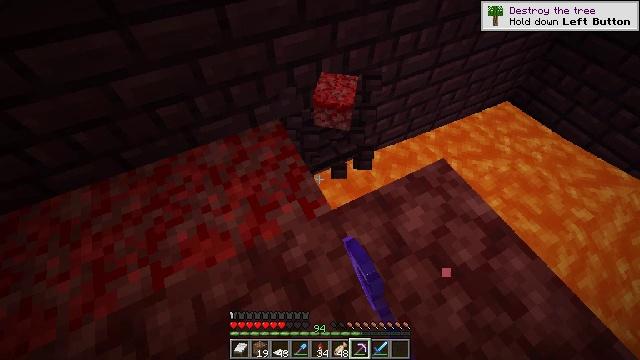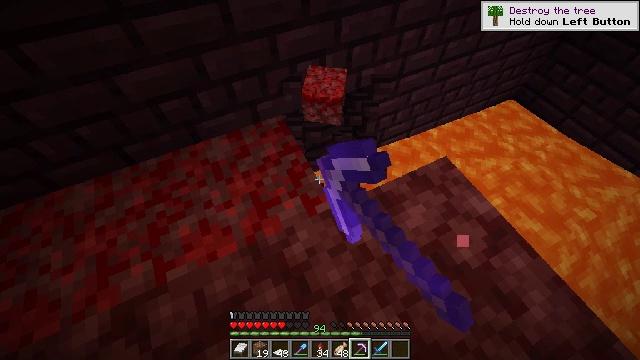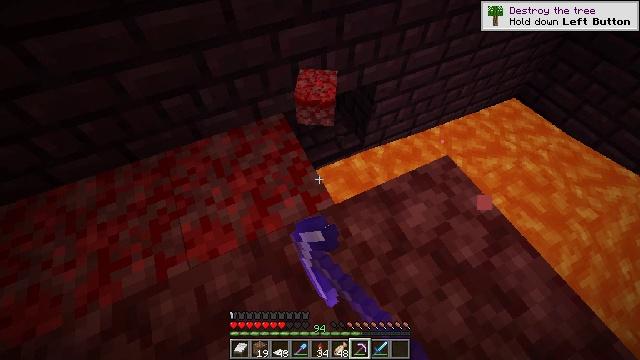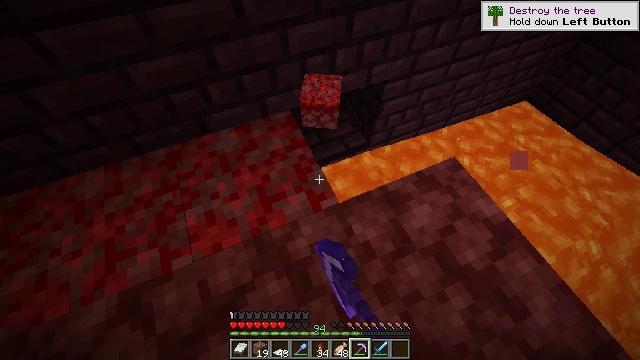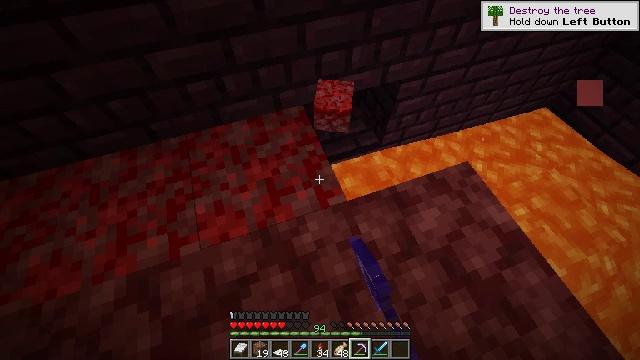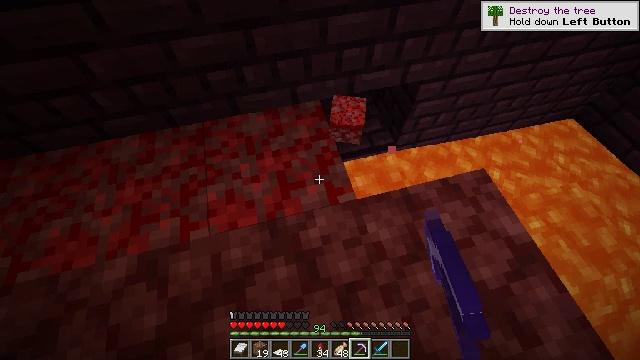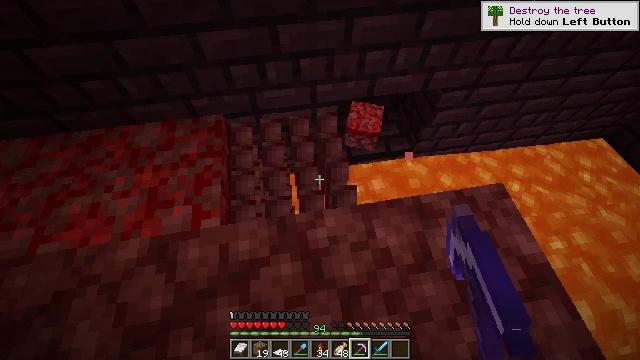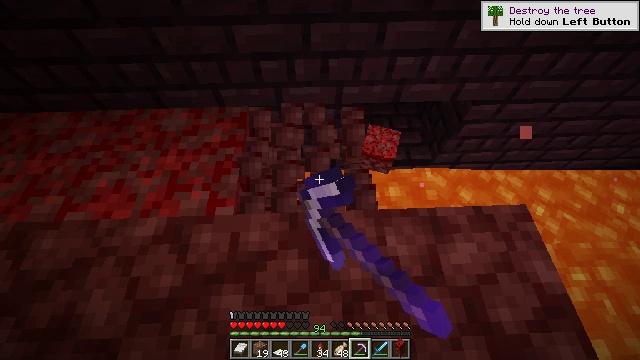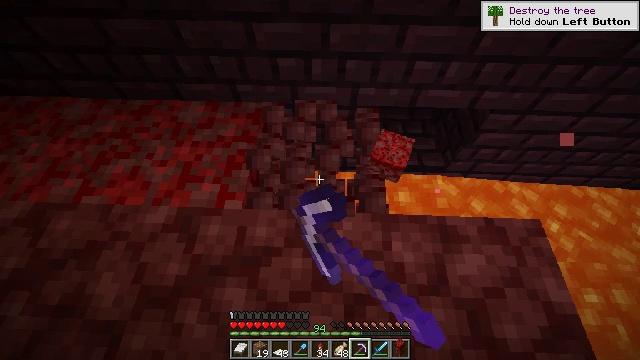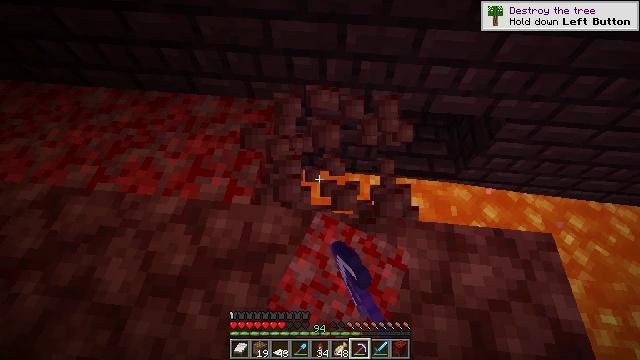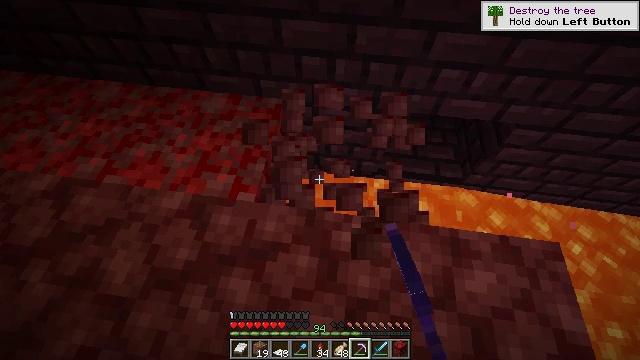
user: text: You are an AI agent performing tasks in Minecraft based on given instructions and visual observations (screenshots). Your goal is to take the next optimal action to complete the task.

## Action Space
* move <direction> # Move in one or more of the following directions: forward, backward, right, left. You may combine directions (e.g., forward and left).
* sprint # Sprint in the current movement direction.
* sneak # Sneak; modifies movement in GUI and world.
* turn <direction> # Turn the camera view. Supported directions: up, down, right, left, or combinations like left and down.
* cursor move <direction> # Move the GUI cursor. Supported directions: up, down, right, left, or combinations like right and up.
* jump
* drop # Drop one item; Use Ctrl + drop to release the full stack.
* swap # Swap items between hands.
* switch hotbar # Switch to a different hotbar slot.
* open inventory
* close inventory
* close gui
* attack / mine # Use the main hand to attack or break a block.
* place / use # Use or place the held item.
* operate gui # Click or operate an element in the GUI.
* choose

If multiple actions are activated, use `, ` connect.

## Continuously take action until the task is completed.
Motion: motion action
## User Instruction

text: Mine crimson nylium in the Nether.
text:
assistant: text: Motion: no_op
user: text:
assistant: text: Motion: no_op
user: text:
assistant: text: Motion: turn left
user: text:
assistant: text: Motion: turn left
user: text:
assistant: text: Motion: turn left
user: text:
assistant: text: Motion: turn left, attack / mine
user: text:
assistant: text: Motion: turn left, attack / mine
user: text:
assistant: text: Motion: turn left, attack / mine
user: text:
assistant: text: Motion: turn left, attack / mine
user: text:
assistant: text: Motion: turn left, attack / mine
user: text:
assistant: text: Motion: attack / mine